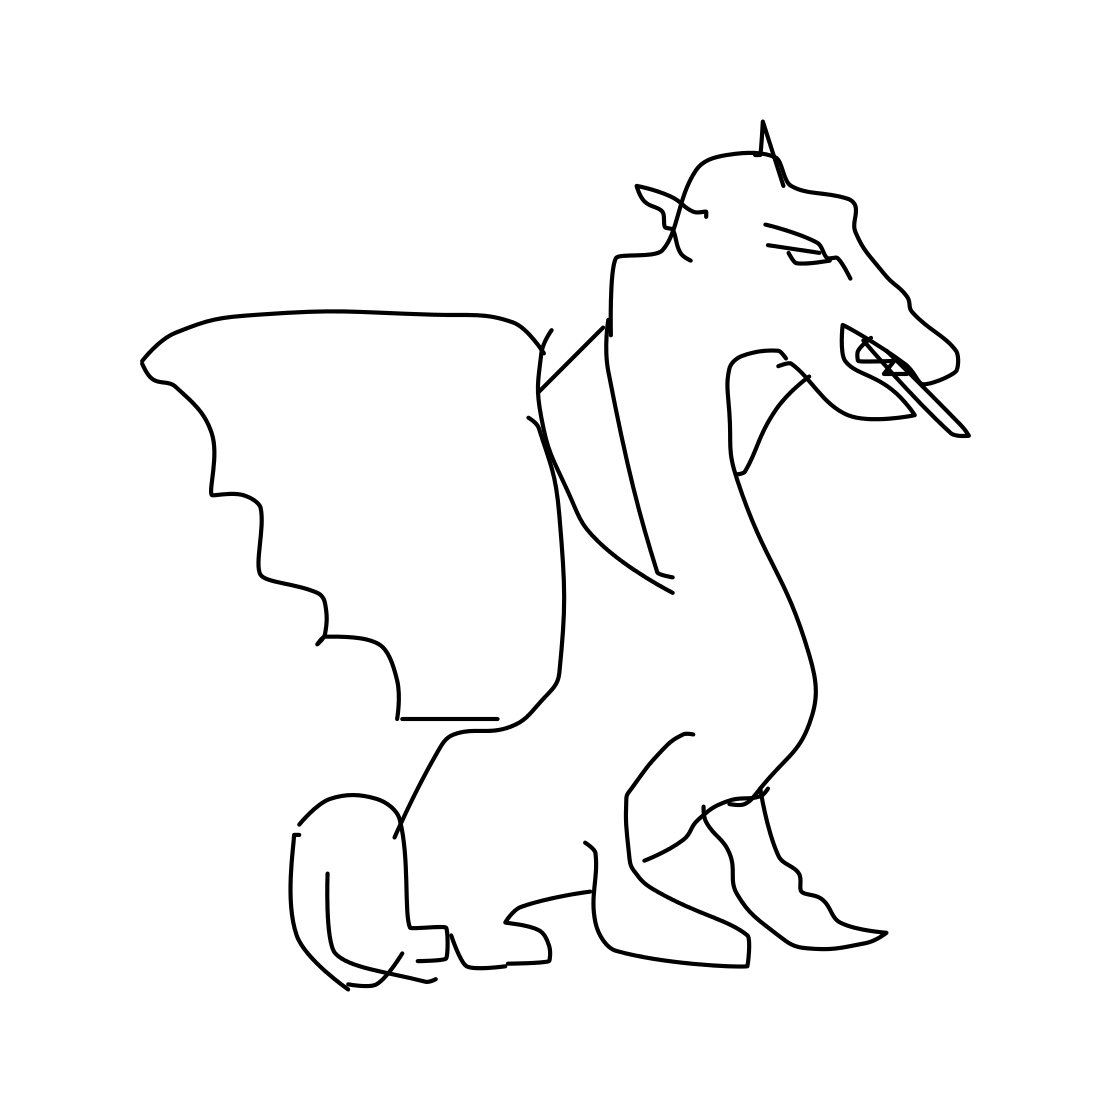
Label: dragon